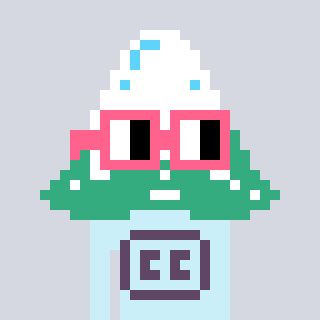
a pixel art character with square pink glasses, a snowy mountain-shaped head and a cold-colored body on a cool background